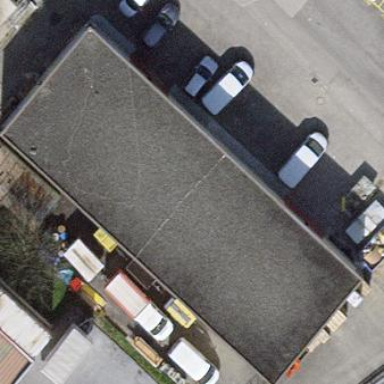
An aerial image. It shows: Industrial building.